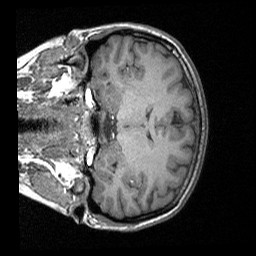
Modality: T1w
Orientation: coronal
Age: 18
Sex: female
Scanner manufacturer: siemens
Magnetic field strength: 3 T
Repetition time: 1.64 s
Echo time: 0.00234 s